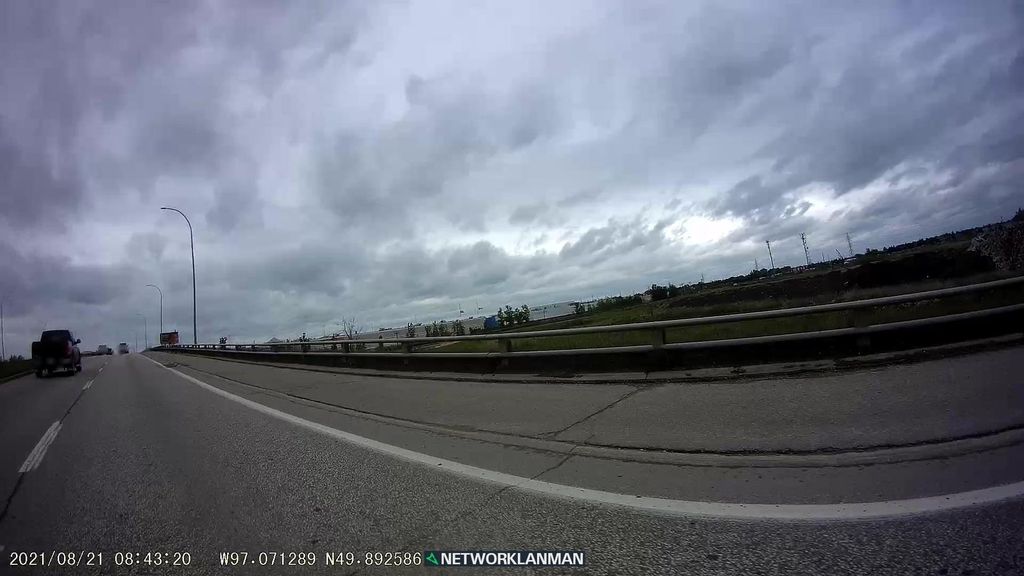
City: winnipeg